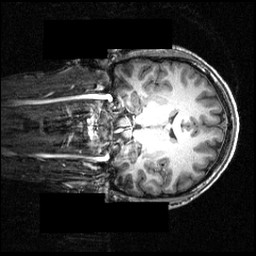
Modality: T1w
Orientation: coronal
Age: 21
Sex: male
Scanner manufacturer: siemens
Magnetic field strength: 3.951 T
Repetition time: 1.5 s
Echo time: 0.00335 s